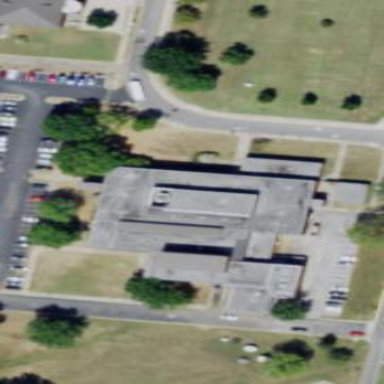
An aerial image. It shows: View of university building.